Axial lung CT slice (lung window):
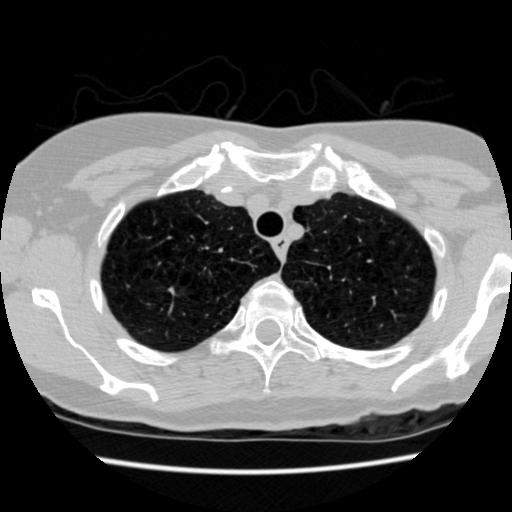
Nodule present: no